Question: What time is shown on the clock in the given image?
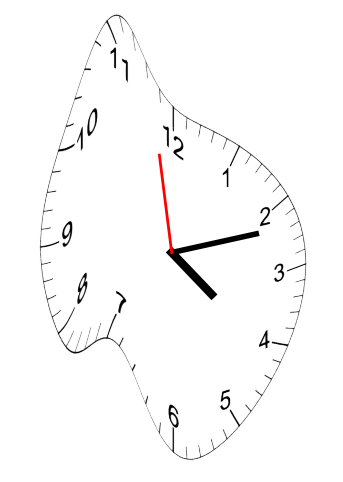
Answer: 04:11:58